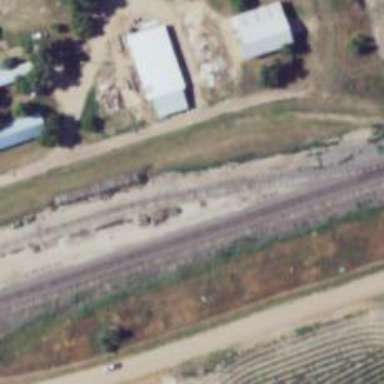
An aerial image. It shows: Railway siding with rails.